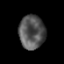
Tissue: prostate
Cell type: Epithelial cells
Senescence score: 0.2629
Nuclear area (px): 855
Mean DAPI intensity: 85.42